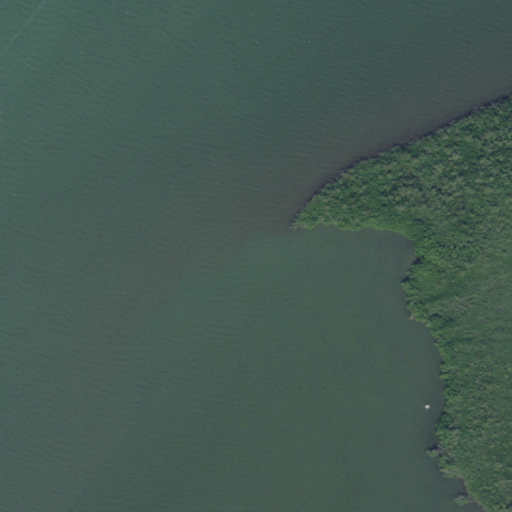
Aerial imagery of cape in Florida named Thursday Point containing open water, woody wetlands, and herbaceous wetlands